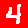
Digit: 4